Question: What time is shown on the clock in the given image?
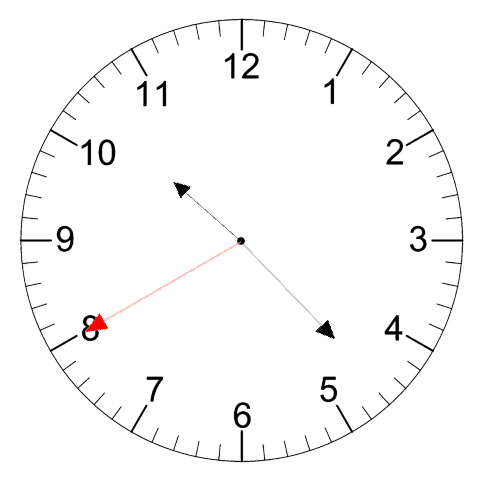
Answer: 10:22:40